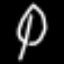
Label: leaf